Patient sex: F
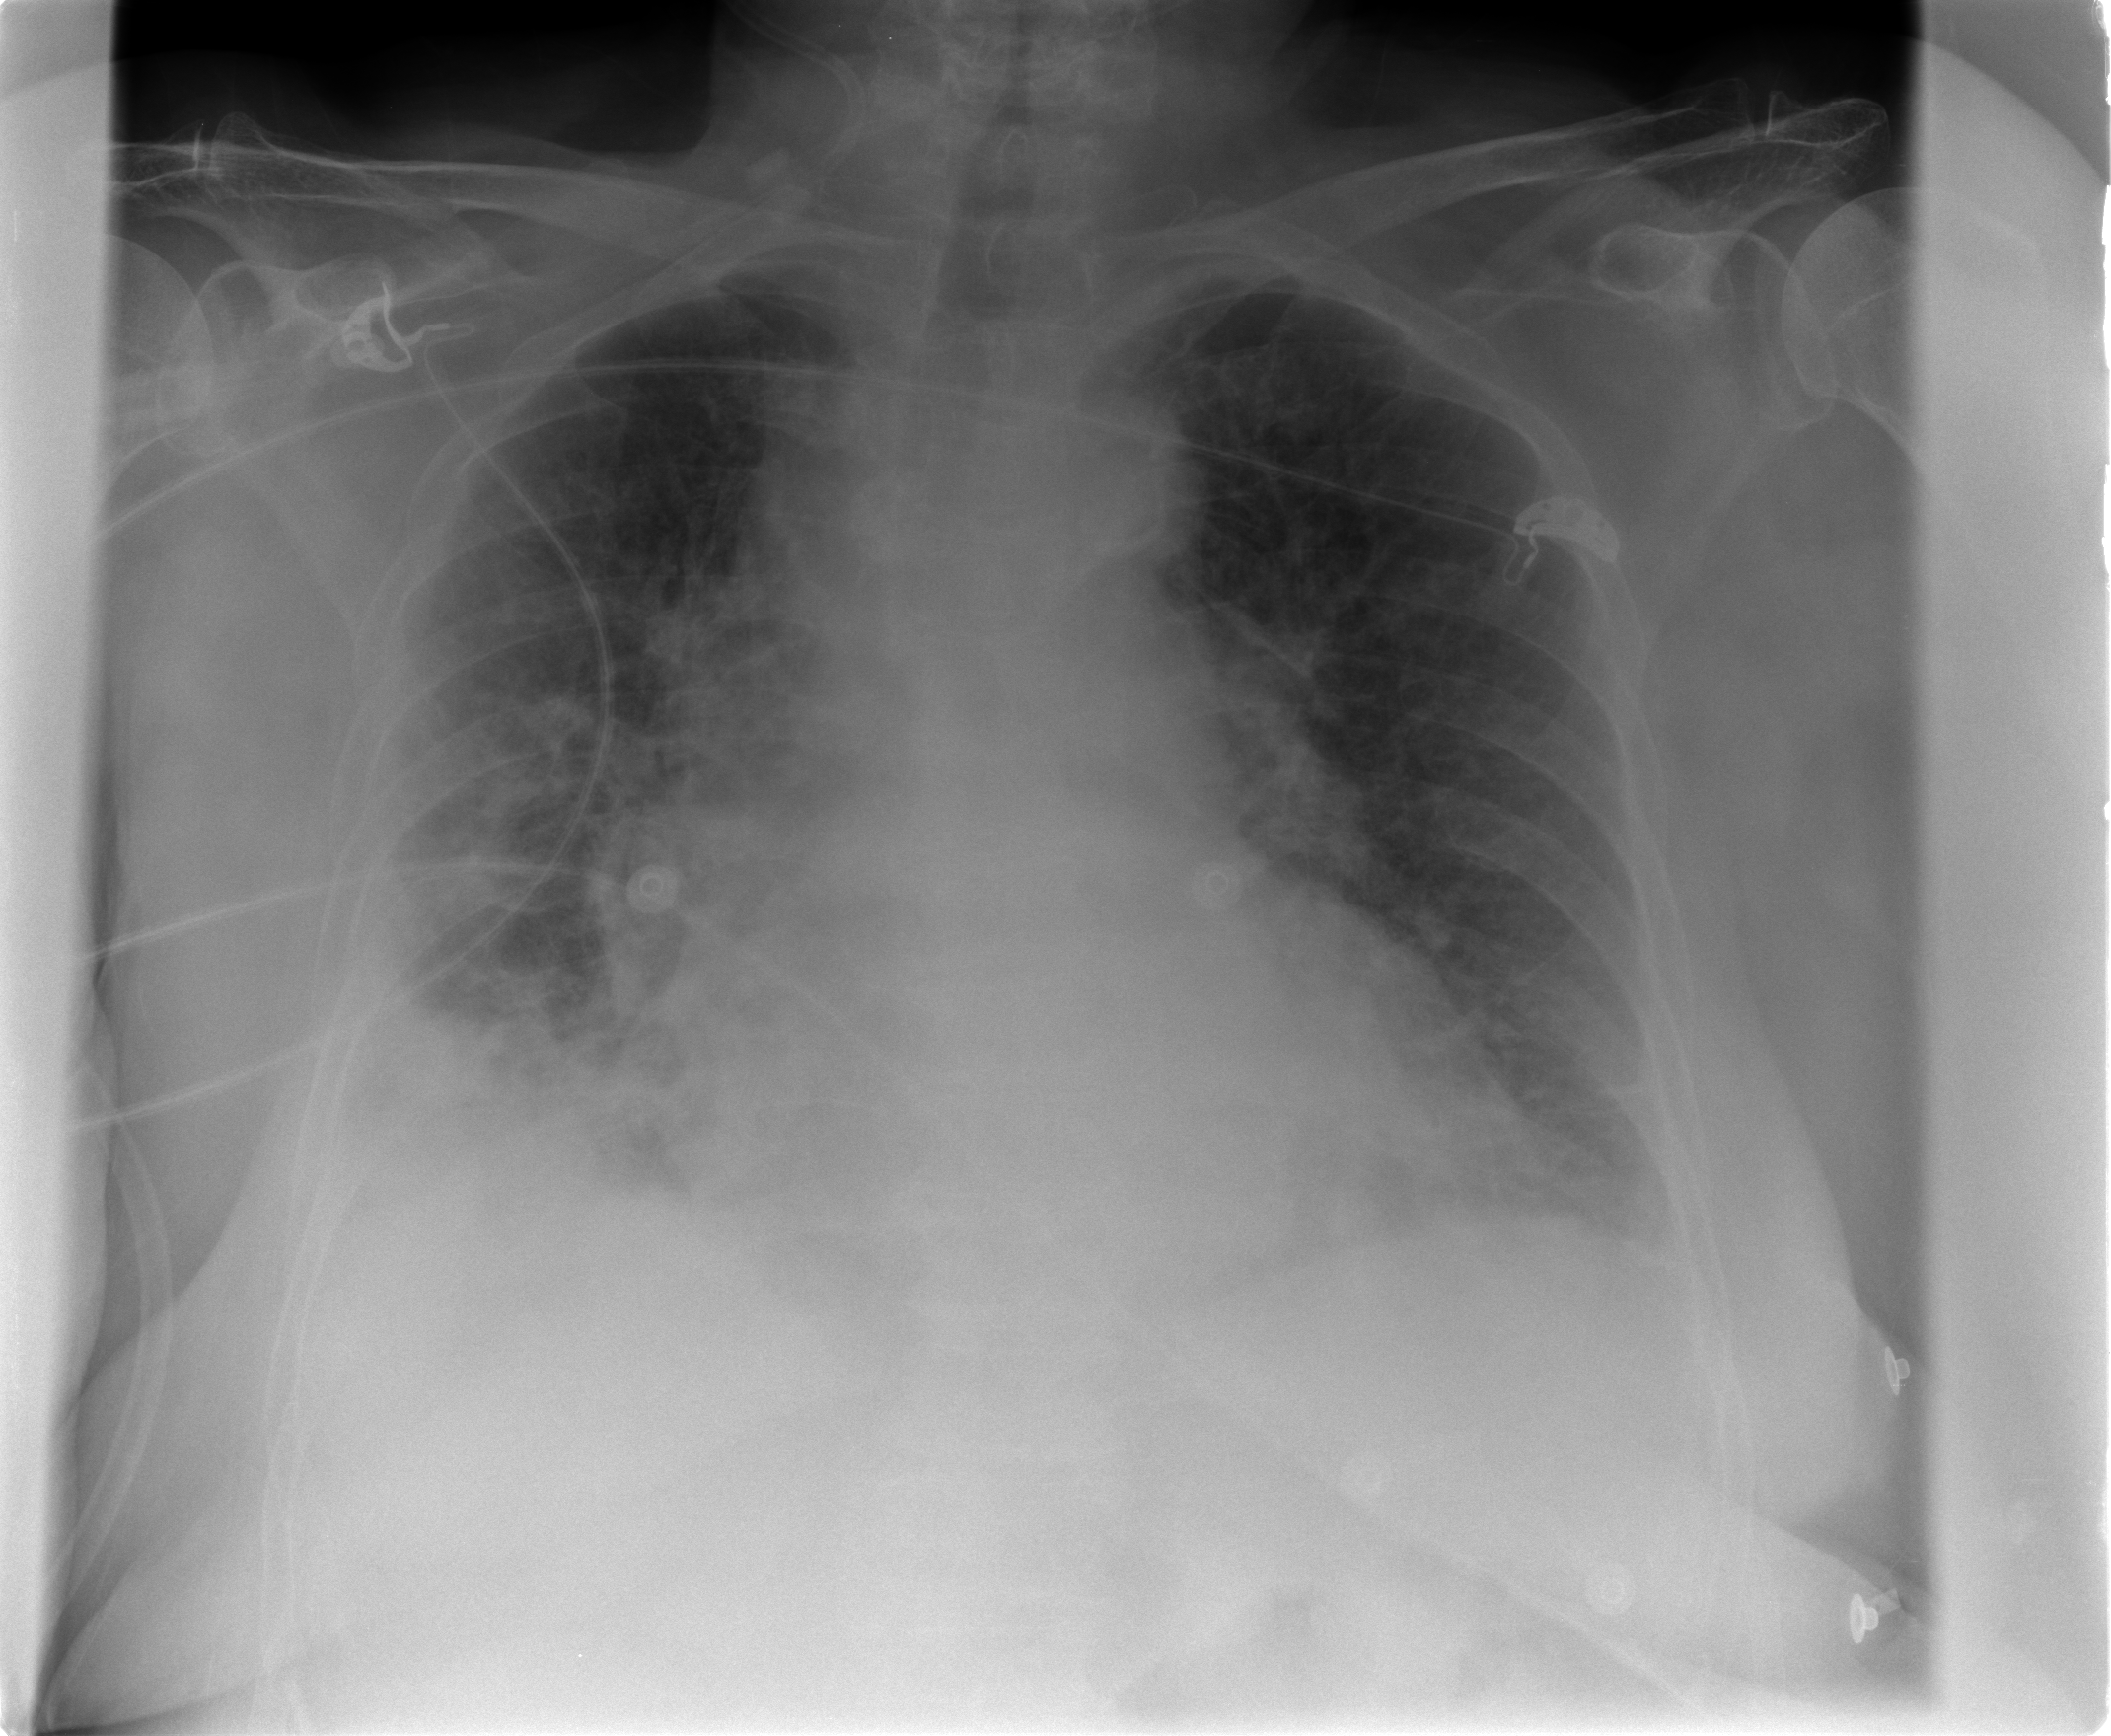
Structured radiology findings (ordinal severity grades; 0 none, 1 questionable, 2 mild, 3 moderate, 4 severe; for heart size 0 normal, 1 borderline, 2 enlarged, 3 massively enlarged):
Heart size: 1
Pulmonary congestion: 2
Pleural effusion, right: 1
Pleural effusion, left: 1
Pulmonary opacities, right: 3
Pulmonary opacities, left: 0
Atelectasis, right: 2
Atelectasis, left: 1